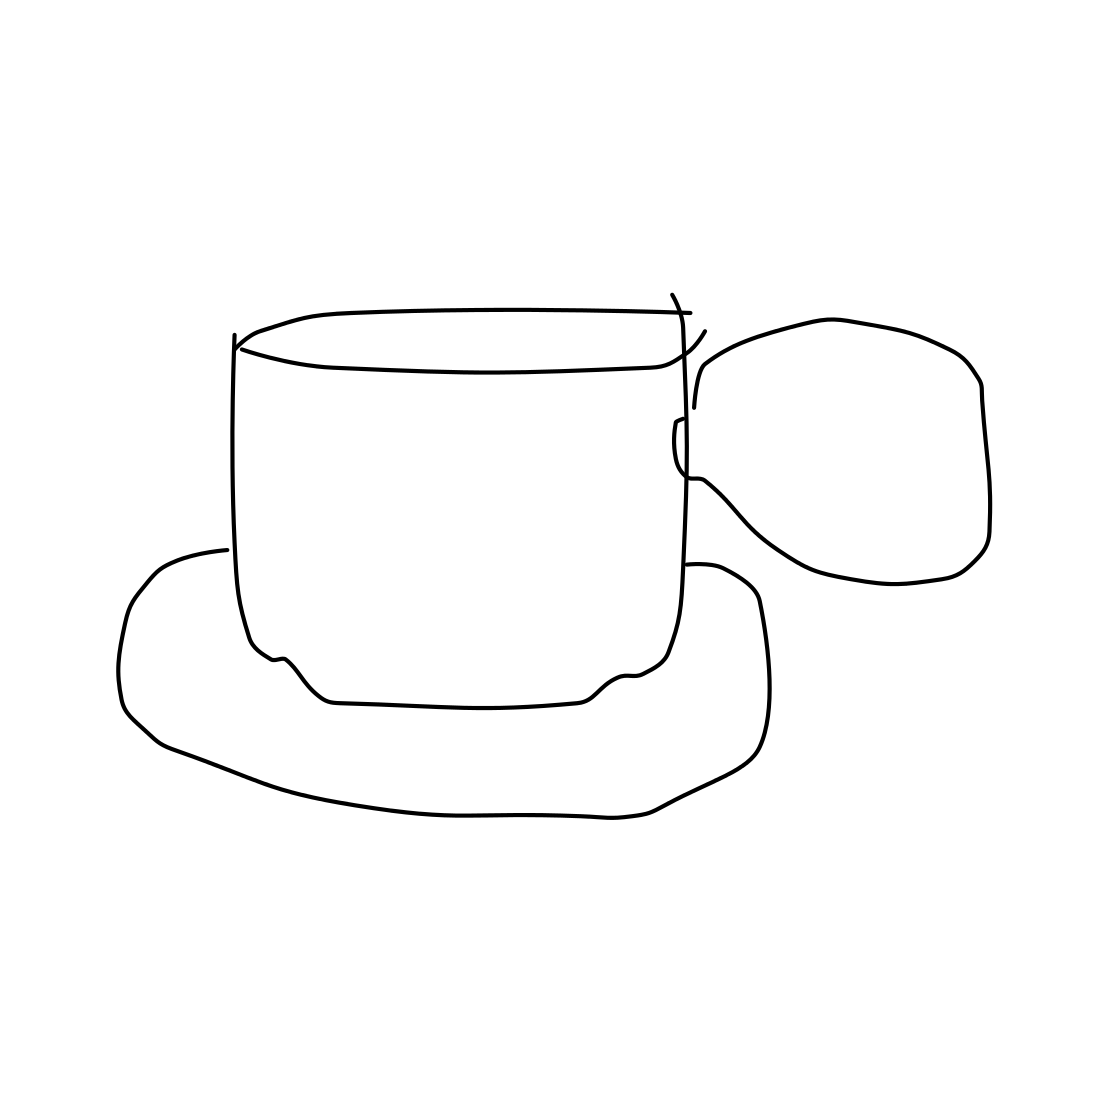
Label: teacup